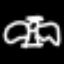
Label: angel